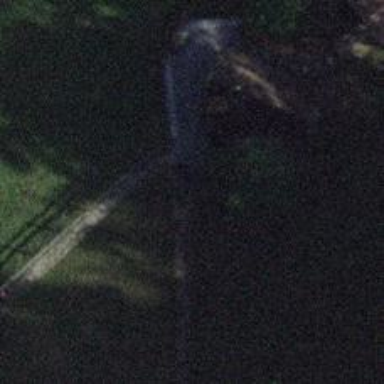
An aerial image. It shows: Gate.